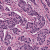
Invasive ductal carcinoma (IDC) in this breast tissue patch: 1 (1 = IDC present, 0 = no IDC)